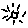
Label: sun